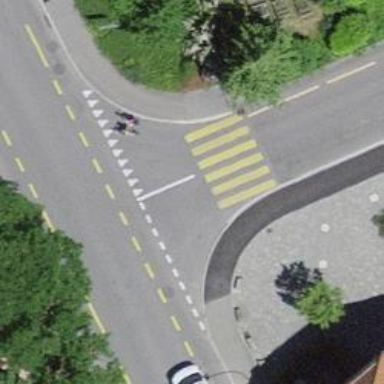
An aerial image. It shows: Road with "give way" sign.